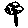
Label: flower